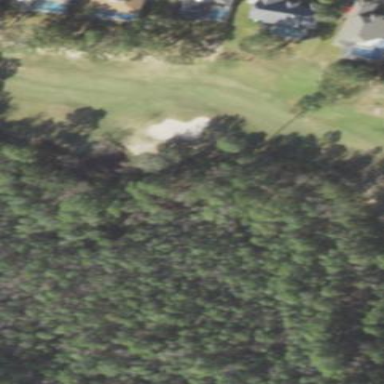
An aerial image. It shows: Lush grass fairway on golf course.